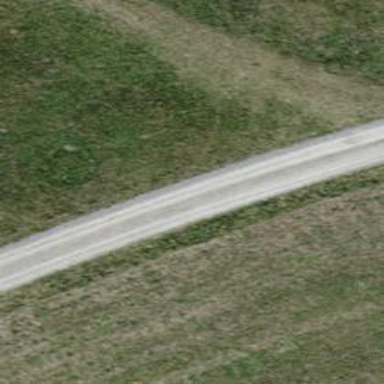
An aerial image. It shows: Gravel track with grade2 quality.